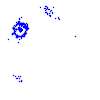
Particle: proton